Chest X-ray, PA view. Patient: 58 years old, sex M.
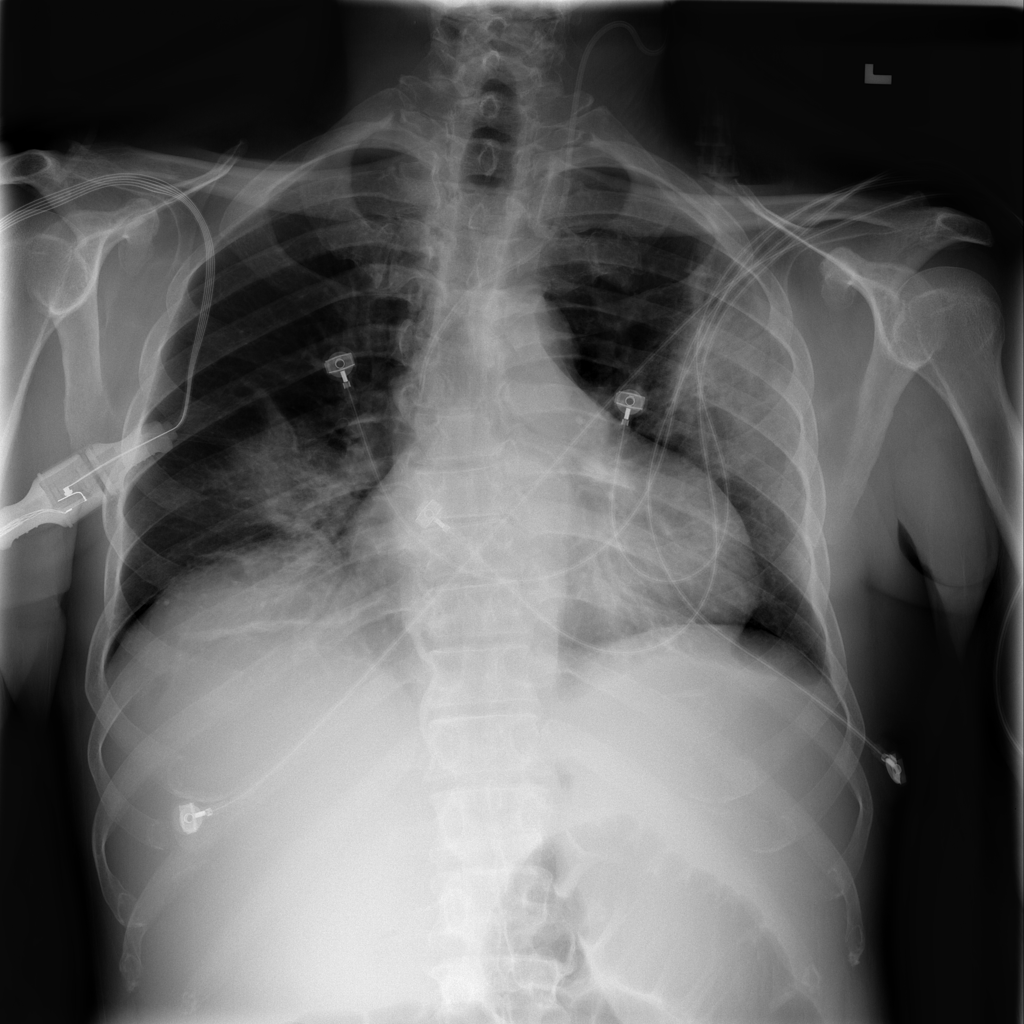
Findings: Atelectasis, Infiltration